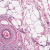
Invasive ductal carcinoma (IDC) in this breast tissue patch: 1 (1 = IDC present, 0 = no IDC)